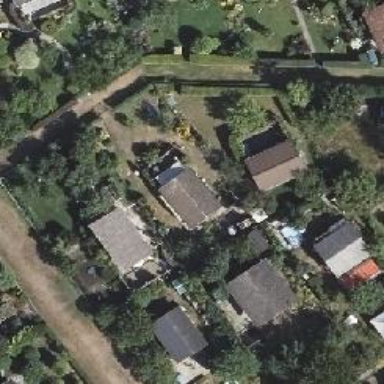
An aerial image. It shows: Plot in the allotments.